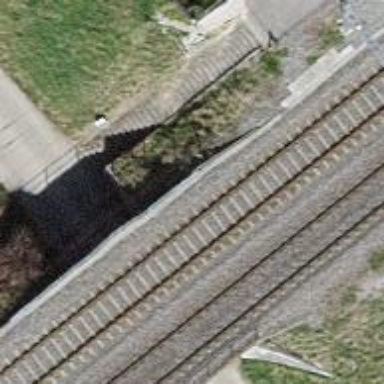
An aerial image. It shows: Railway bridge with electrified contact line. There is one track on the bridge.